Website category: book
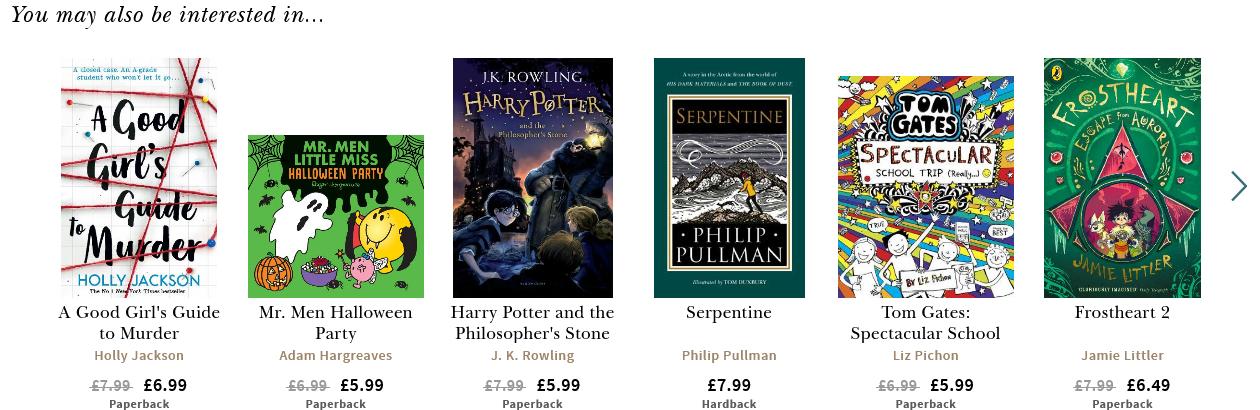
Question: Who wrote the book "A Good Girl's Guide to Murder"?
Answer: Holly Jackson

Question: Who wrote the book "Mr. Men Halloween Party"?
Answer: Adam Hargreaves

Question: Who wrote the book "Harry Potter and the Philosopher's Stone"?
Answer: J. K. Rowling

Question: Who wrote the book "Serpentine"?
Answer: Philip Pullman

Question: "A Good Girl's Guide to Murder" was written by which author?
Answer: Holly Jackson

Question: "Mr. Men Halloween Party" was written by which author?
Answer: Adam Hargreaves

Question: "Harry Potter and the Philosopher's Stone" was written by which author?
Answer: J. K. Rowling

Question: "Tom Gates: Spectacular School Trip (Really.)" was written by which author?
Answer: Liz Pichon

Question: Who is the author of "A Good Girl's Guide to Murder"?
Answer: Holly Jackson

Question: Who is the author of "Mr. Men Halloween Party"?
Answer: Adam Hargreaves

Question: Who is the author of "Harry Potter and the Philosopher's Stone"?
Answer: J. K. Rowling

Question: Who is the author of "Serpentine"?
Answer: Philip Pullman

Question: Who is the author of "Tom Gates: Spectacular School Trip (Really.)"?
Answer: Liz Pichon

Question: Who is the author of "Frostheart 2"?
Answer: Jamie Littler

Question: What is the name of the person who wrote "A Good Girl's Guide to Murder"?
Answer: Holly Jackson

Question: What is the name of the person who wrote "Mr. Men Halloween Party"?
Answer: Adam Hargreaves

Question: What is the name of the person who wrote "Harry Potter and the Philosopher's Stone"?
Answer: J. K. Rowling

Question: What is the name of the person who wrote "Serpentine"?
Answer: Philip Pullman

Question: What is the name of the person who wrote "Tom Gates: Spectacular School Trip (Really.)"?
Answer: Liz Pichon

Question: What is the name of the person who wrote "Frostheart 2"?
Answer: Jamie Littler

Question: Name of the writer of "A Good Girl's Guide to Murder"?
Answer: Holly Jackson

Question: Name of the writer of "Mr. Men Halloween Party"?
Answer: Adam Hargreaves

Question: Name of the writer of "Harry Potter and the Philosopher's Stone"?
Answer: J. K. Rowling

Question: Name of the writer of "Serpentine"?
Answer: Philip Pullman

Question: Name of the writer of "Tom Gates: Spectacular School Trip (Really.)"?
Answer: Liz Pichon

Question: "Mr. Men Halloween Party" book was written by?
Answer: Adam Hargreaves

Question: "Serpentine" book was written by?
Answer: Philip Pullman

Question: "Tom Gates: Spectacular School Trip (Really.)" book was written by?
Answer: Liz Pichon

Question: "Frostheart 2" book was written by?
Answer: Jamie Littler

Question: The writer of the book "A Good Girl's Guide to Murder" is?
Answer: Holly Jackson

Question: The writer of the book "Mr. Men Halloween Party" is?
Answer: Adam Hargreaves

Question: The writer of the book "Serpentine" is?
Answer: Philip Pullman

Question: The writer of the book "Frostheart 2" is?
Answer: Jamie Littler

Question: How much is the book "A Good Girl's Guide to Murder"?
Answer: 6.99

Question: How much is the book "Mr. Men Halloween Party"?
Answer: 5.99

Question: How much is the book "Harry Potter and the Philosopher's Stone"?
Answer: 5.99

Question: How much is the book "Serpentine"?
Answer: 7.99

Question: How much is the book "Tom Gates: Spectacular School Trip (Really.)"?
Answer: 5.99

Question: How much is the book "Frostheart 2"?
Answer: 6.49

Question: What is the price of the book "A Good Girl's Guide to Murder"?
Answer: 6.99

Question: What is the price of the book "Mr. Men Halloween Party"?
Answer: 5.99

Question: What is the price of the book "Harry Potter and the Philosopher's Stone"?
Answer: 5.99

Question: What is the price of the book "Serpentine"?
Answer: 7.99

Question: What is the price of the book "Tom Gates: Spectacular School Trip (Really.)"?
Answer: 5.99

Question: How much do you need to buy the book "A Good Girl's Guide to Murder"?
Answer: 6.99

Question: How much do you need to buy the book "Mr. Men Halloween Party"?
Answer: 5.99

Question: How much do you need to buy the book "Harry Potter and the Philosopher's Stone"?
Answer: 5.99

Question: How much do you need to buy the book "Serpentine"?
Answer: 7.99

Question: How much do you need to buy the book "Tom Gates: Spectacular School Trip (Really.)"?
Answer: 5.99

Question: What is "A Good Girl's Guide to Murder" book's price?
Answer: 6.99

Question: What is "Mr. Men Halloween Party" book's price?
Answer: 5.99

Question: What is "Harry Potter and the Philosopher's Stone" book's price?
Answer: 5.99

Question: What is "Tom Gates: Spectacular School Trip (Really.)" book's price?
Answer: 5.99

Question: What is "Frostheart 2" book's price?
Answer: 6.49

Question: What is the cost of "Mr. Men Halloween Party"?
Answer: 5.99

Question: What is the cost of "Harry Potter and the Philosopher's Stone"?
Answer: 5.99

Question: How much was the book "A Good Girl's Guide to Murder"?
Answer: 6.99

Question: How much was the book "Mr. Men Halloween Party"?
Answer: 5.99

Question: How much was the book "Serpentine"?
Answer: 7.99

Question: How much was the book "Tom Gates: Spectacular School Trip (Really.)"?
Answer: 5.99

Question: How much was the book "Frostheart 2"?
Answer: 6.49

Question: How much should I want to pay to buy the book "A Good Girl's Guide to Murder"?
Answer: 6.99

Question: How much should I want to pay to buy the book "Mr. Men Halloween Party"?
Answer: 5.99

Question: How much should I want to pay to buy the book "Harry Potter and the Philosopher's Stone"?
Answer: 5.99